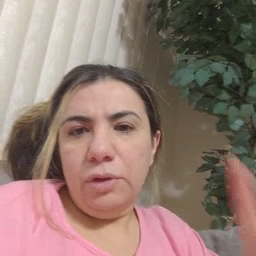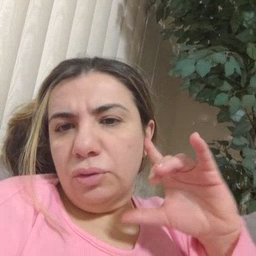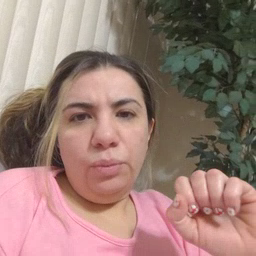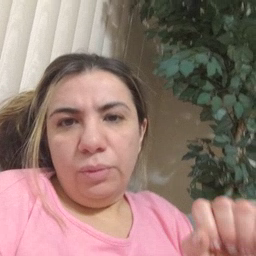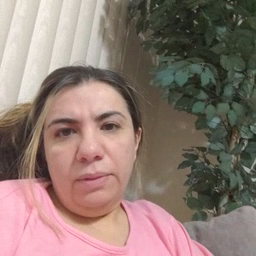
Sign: loud